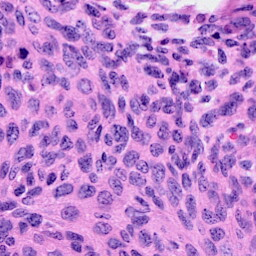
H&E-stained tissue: Cervix